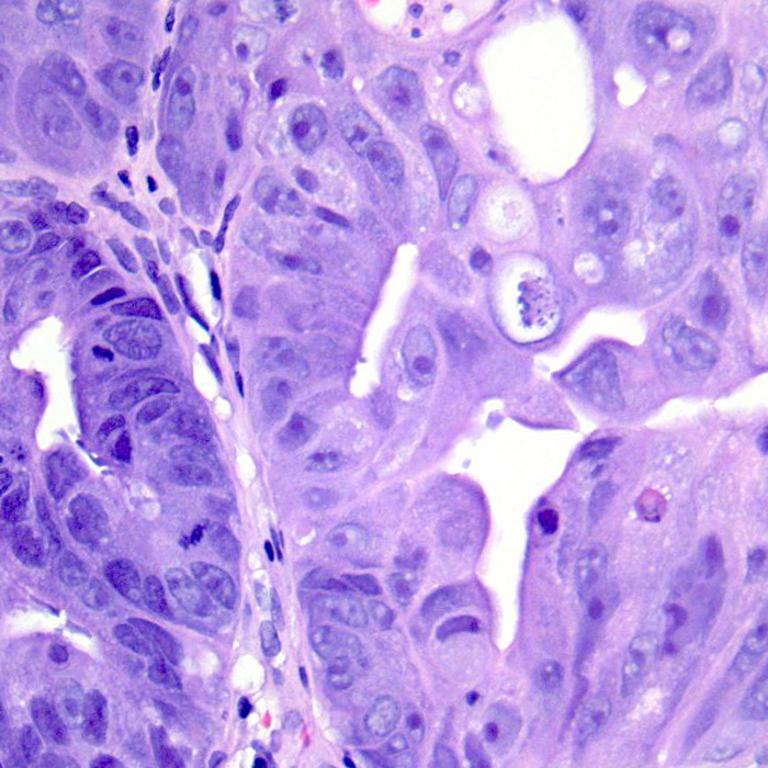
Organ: colon
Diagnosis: adenocarcinomas